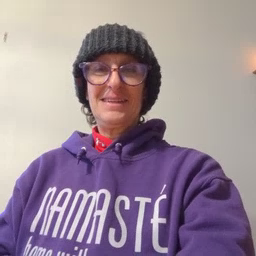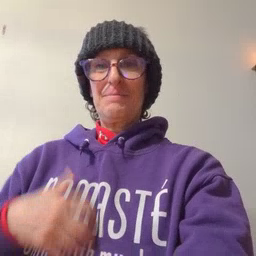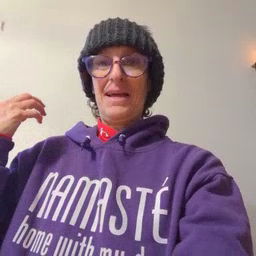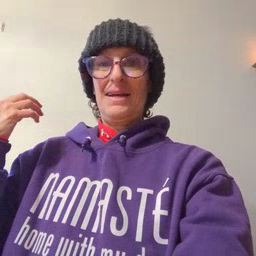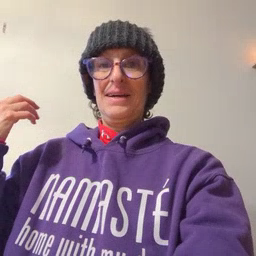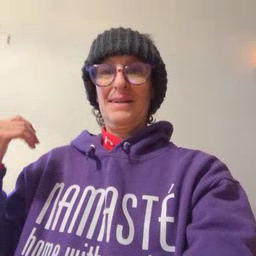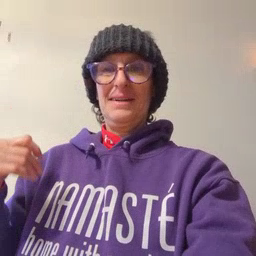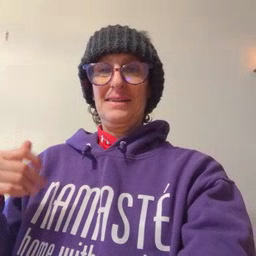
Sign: mad